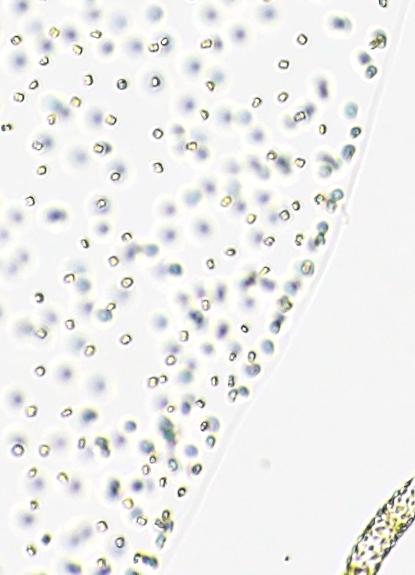
Label: Phaeocystis